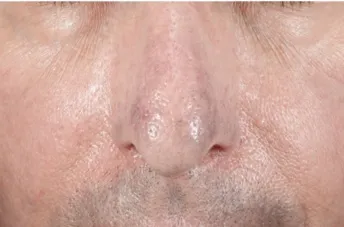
Front view of the patient's face:nonpolarized.
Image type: medical_photograph (skin_photograph)